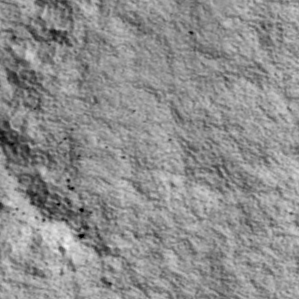
Label: non_frost